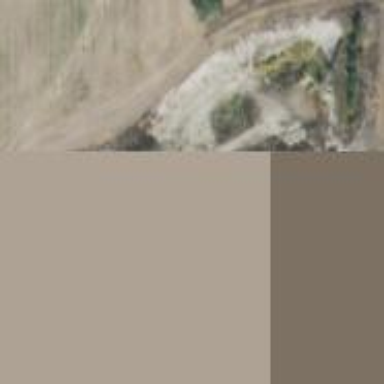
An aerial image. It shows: Quarry area.